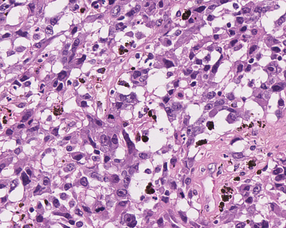
Tumor epithelial tissue: yes
Tumor-associated stroma tissue: no
Normal tissue: no